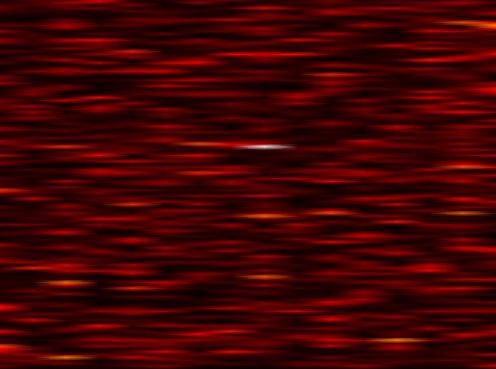
Label: WOLA